Question: Here is known code that splits PDF document:
'''
try
{
FileInfo file = new FileInfo(@"d:\u0421.pdf");
string name = file.Name.Substring(0, file.Name.LastIndexOf("."));
// we create a reader for a certain document
PdfReader reader = new PdfReader(@"d:\u0421.pdf");
// we retrieve the total number of pages
int n = reader.NumberOfPages;
int digits = 1 + (n / 10);
System.Console.WriteLine("There are " + n + " pages in the original file.");
Document document;
int pagenumber;
string filename;
for (int i = 0; i < n; i++)
{
pagenumber = i + 1;
filename = pagenumber.ToString();
while (filename.Length < digits) filename = "0" + filename;
filename = "_" + filename + ".pdf";
// step 1: creation of a document-object
document = new Document(reader.GetPageSizeWithRotation(pagenumber));
// step 2: we create a writer that listens to the document
PdfWriter writer = PdfWriter.GetInstance(document, new FileStream(name + filename, FileMode.Create));
// step 3: we open the document
document.Open();
PdfContentByte cb = writer.DirectContent;
PdfImportedPage page = writer.GetImportedPage(reader, pagenumber);
int rotation = reader.GetPageRotation(pagenumber);
if (rotation == 90 || rotation == 270)
{
cb.AddTemplate(page, 0, -1f, 1f, 0, 0, reader.GetPageSizeWithRotation(pagenumber).Height);
}
else
{
cb.AddTemplate(page, 1f, 0, 0, 1f, 0, 0);
}
// step 5: we close the document
document.Close();
}
}
catch (DocumentException de)
{
System.Console.Error.WriteLine(de.Message);
}
catch (IOException ioe)
{
System.Console.Error.WriteLine(ioe.Message);
}
'''
Here is left top corner of one splitted page:

You can see here (and in other corners) unexpected lines,rounds.. How can I avoid them?
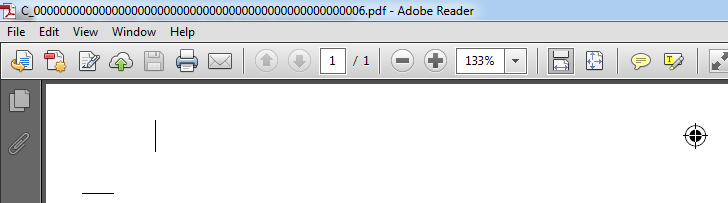
Answer: As explained many times before (<URL>.
You are using a combination of 'Document', 'PdfWriter' and 'PdfImportedPage' to split a PDF. Please tell me who made you do it this way, so that I can curse the person who inspired you (because I've answered this question hundreds of times before, and I'm getting tired of repeating myself). These classes aren't a good choice for that job:
- - - -
Your problem is similar to this one <URL>. Apparently the original document you're trying to split contains a MediaBox and a CropBox. When you look at your original document, only the content inside the CropBox is shown. When you look at your copy, the content inside the MediaBox is shown, unveiling "printer marks". These printer marks show where the page needs to be cut in a publishing environment. When printing books or magazines, the pages on which content is printed are usually bigger than the final page. The extra content is cut off before assembling the book or magazine.
Long story short: read the documentation, replace 'PdfWriter' with 'PdfCopy', replace 'AddTemplate()' with 'AddPage()'.